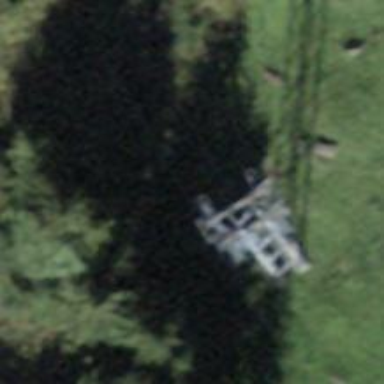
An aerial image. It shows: Cable car.